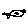
Label: fish